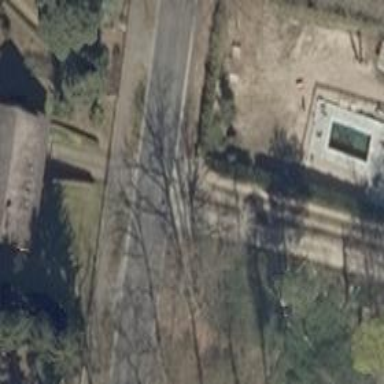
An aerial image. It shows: Driveway leading to service road.